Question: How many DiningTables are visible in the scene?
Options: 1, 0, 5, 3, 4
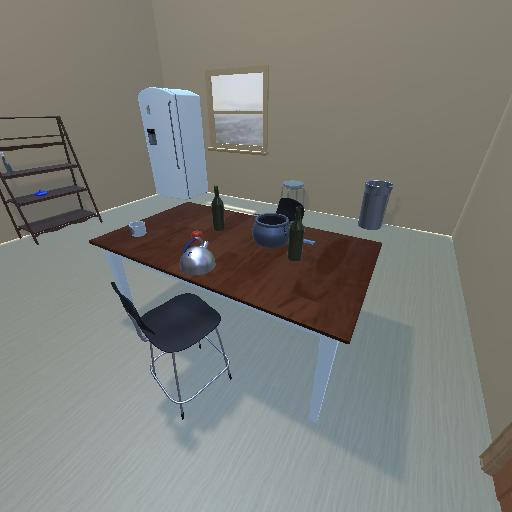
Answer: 1